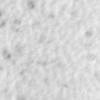
Label: no_change